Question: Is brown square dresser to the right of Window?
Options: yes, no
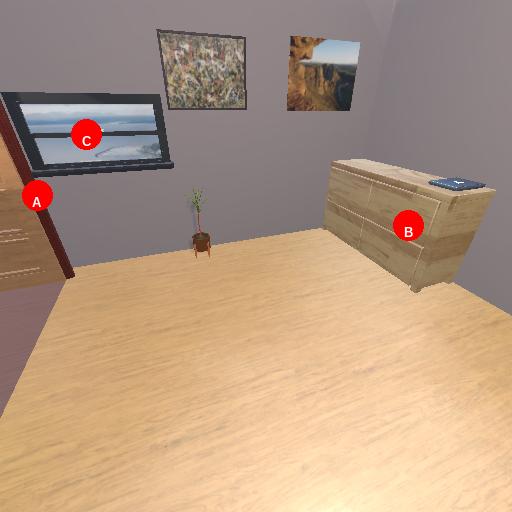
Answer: yes